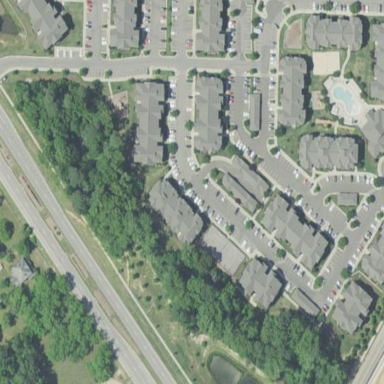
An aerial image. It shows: Residential area within neighborhood.